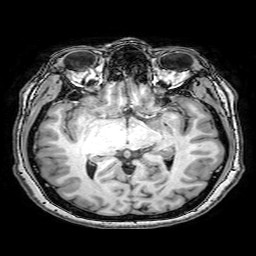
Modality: T1w
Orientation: coronal
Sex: female
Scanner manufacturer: philips
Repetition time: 0.008172 s
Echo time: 0.00375 s